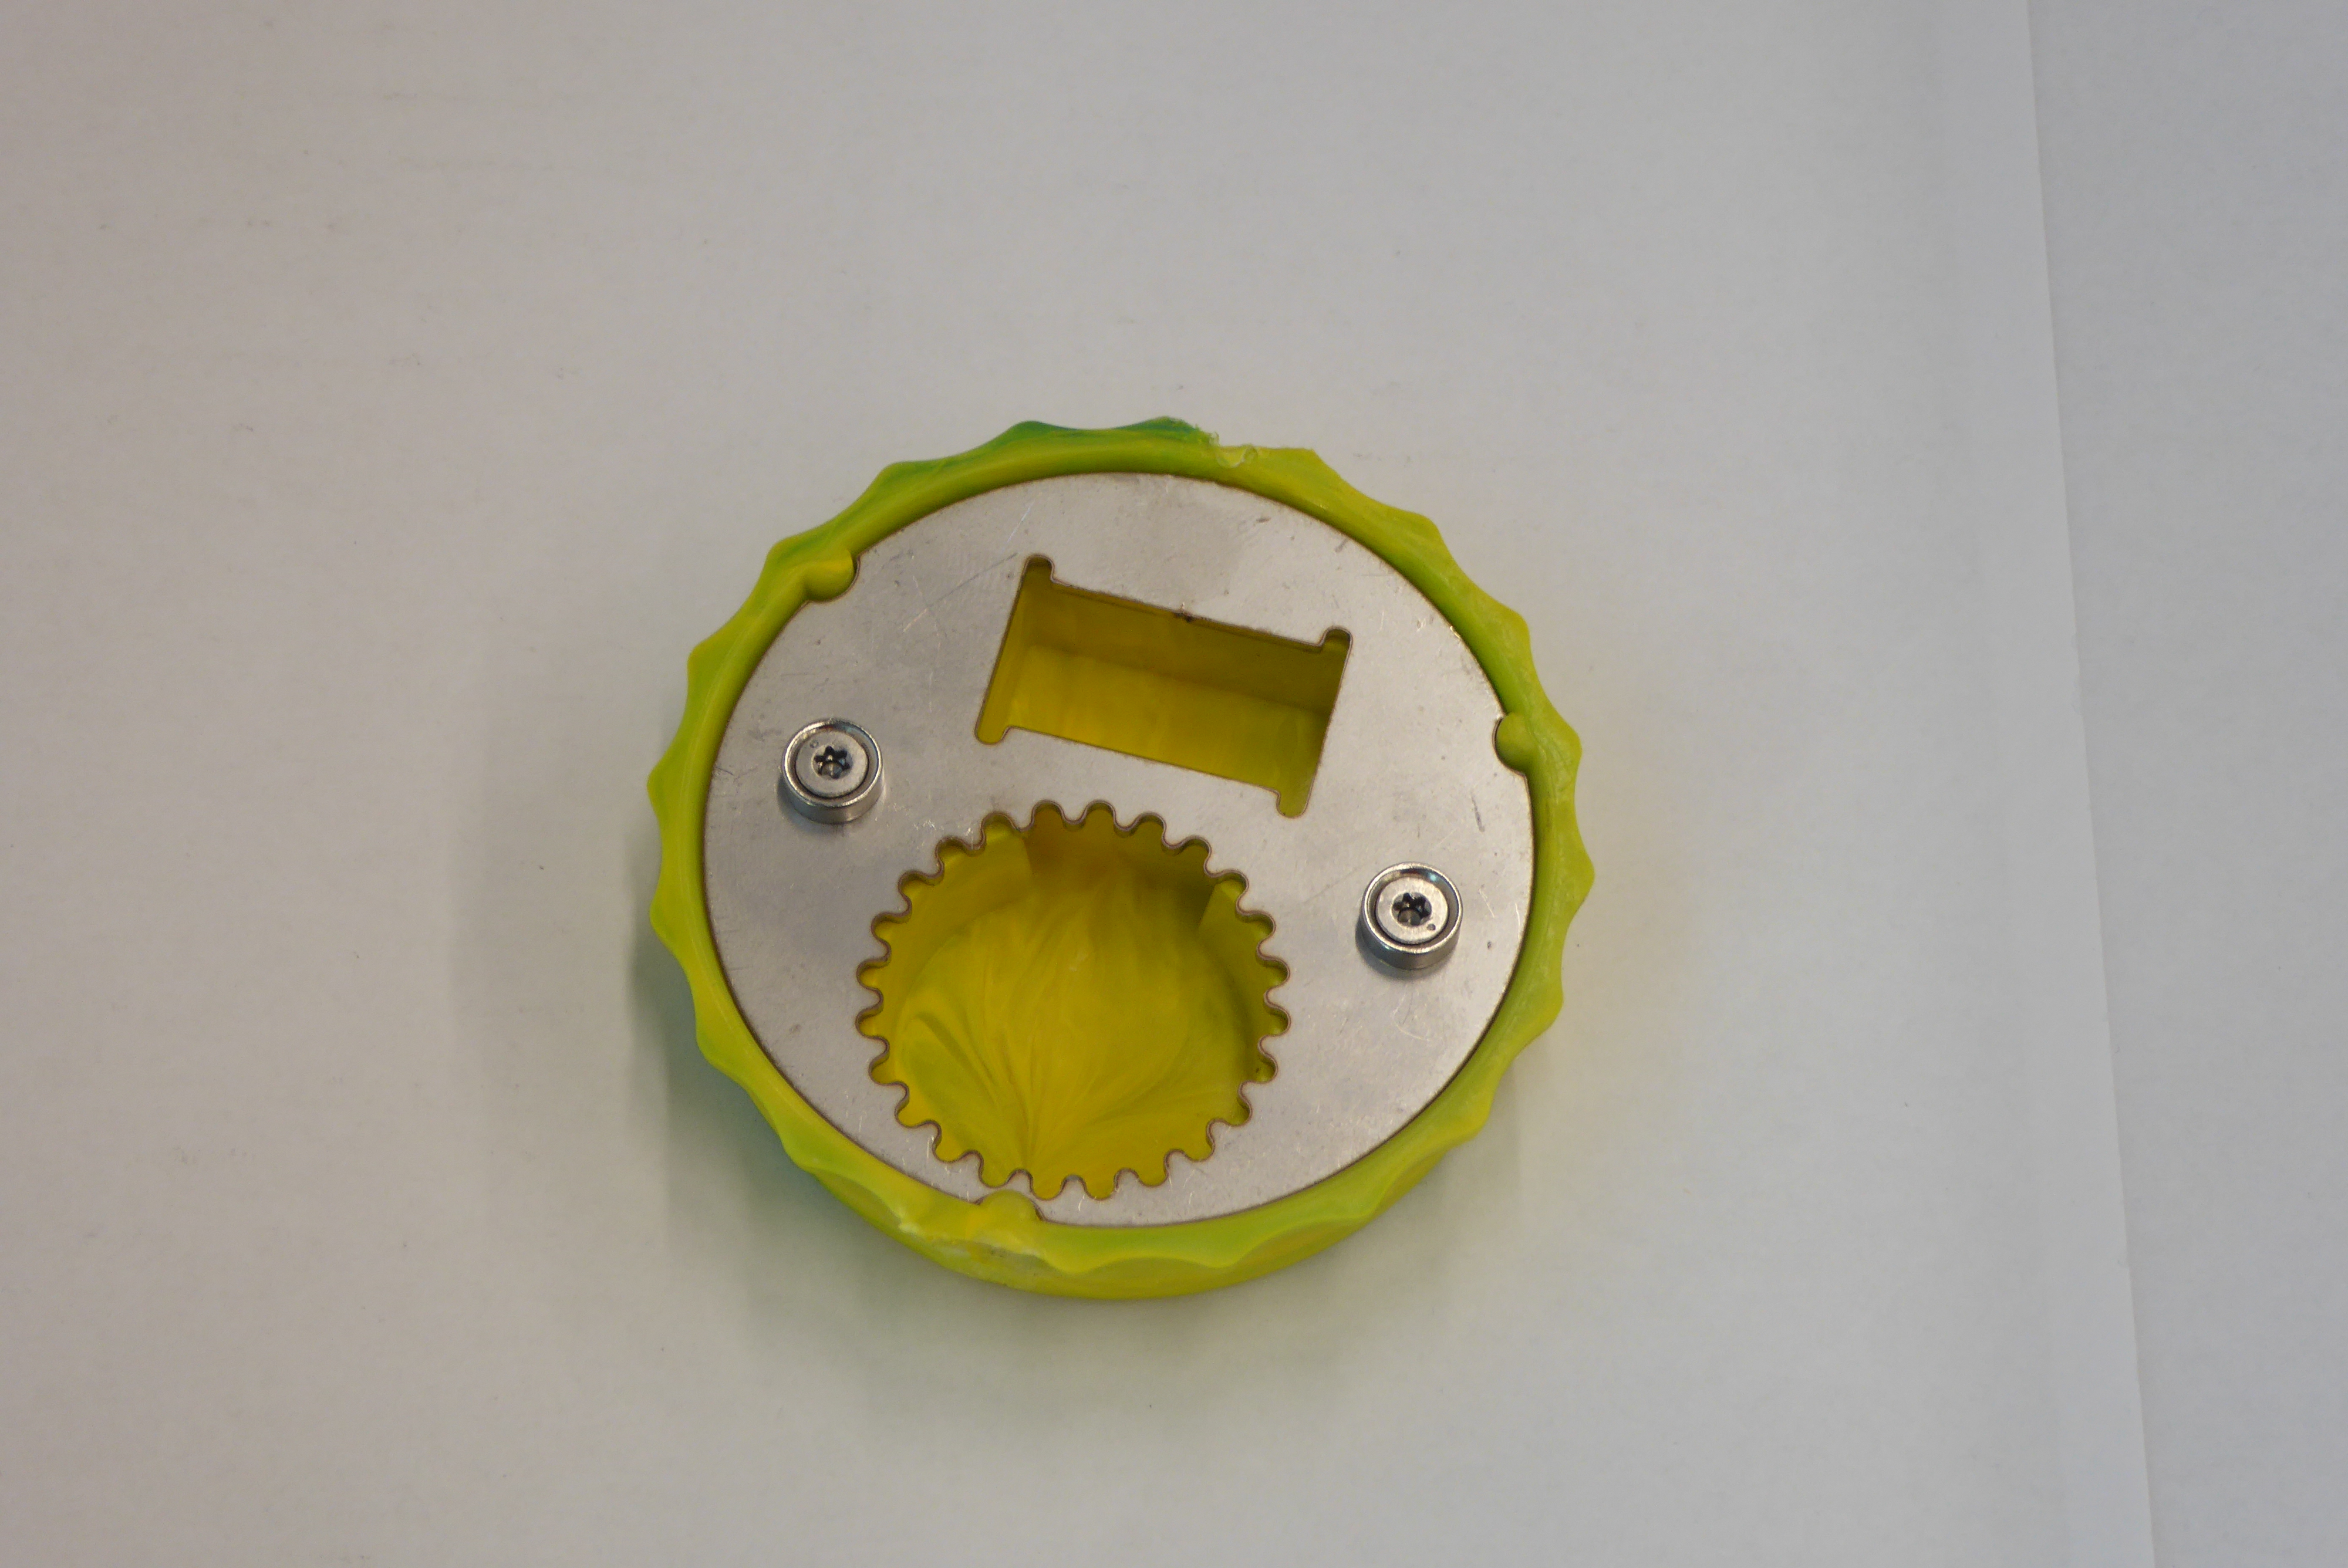
Label: Bottle Opener